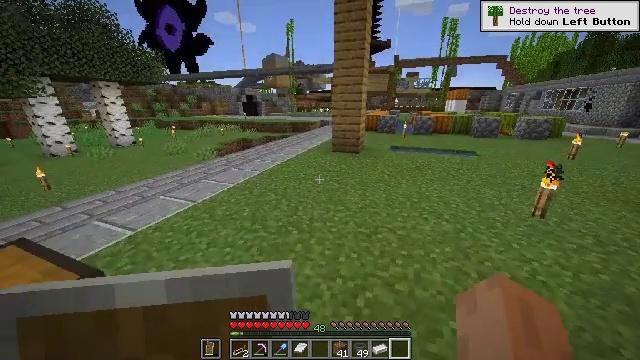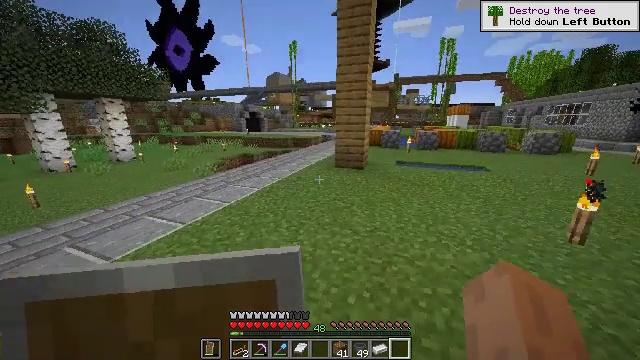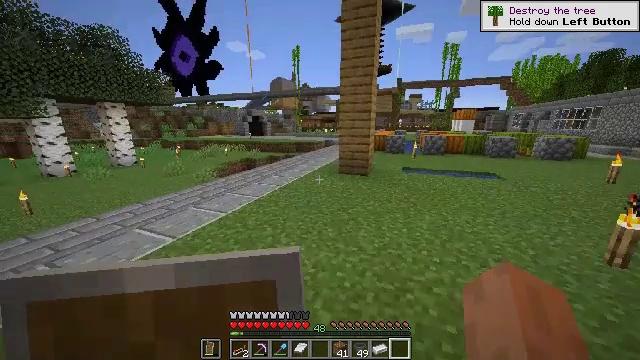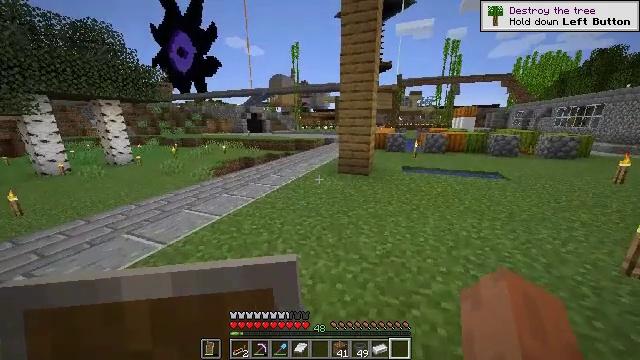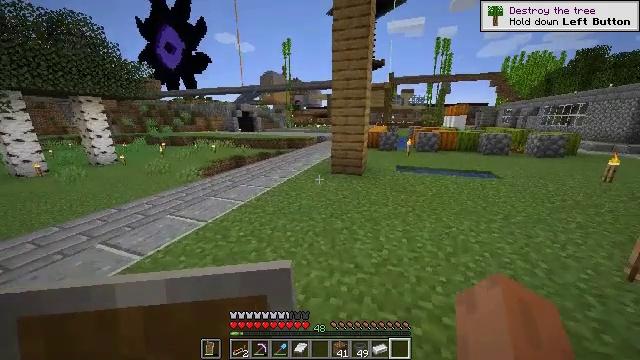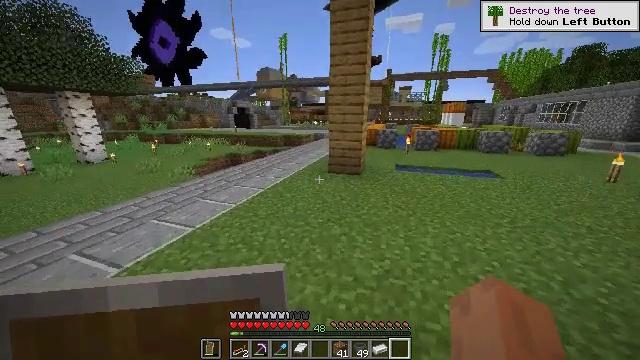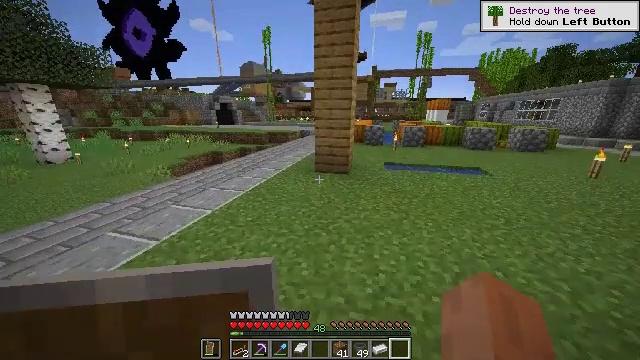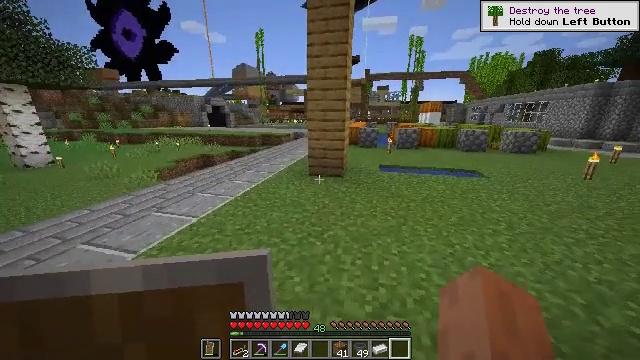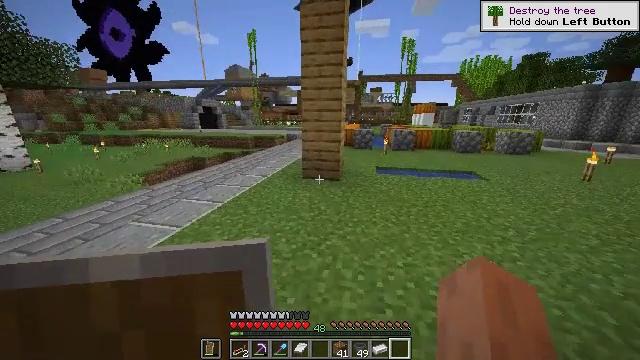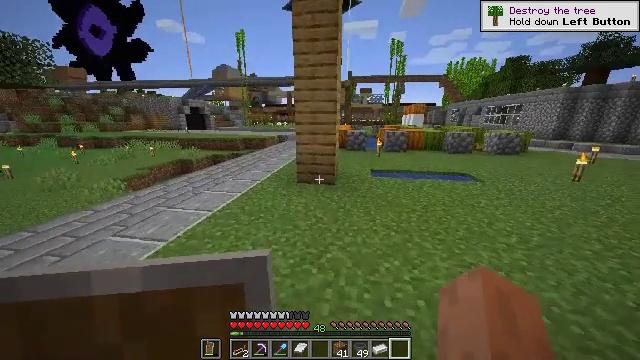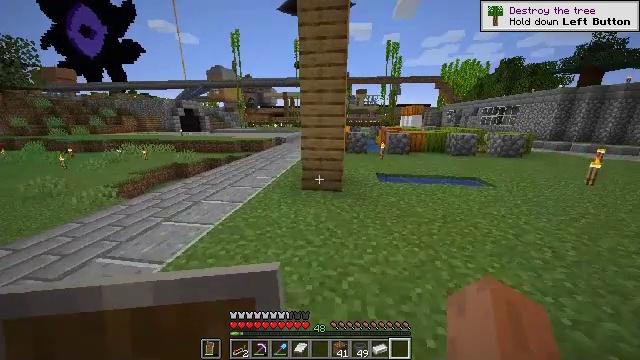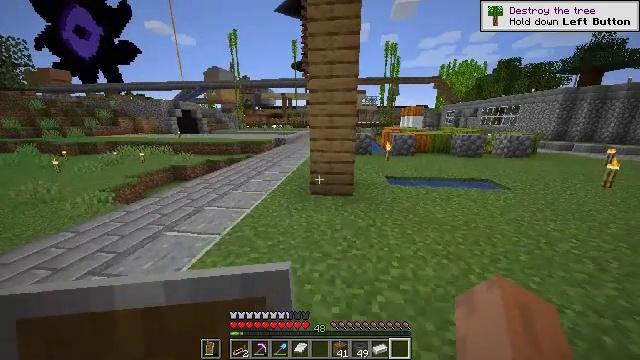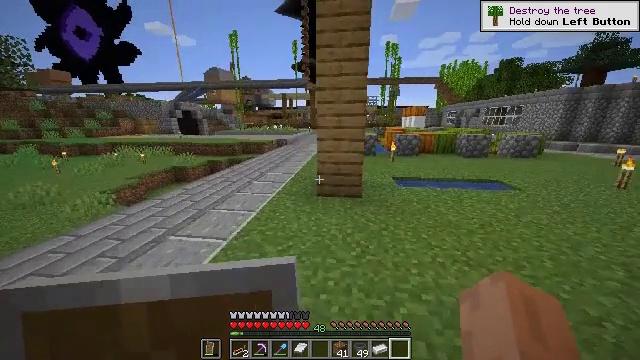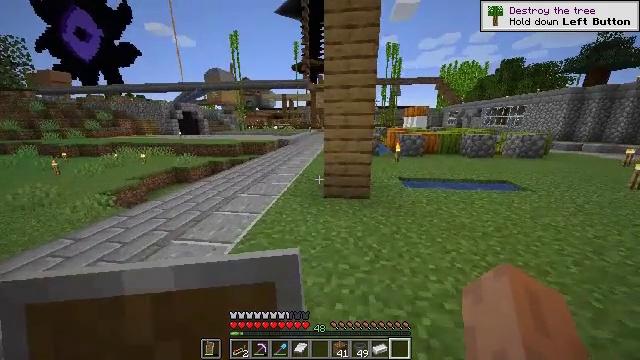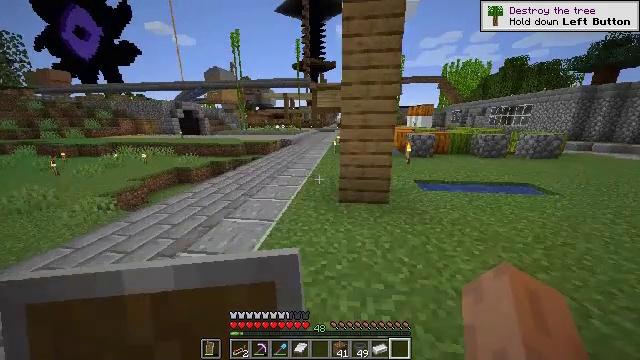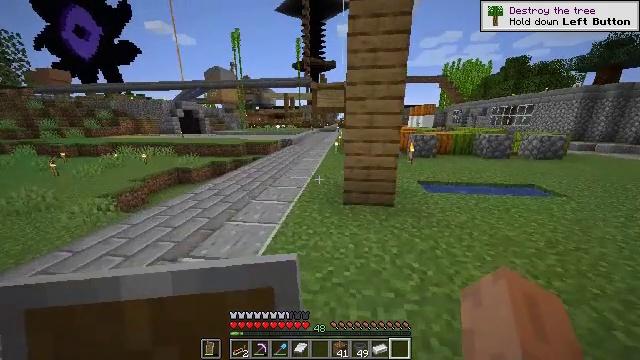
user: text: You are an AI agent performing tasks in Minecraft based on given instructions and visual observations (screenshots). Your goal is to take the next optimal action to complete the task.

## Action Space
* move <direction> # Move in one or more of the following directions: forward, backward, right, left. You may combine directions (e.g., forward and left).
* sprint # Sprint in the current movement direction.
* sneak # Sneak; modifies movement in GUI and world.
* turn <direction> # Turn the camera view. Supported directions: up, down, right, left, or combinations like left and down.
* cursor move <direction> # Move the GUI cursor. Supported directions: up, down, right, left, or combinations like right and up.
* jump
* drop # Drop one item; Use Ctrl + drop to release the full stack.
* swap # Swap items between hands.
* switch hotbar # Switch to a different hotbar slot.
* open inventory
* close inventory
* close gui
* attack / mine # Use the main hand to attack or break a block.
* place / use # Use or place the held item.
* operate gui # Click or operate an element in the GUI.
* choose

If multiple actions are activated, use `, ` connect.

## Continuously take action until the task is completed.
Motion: motion action
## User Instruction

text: Use resources to craft magenta dye.
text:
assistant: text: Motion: move forward, turn up
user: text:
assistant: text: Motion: move forward, turn up
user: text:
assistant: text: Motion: move forward
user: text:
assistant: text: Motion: move forward, turn right
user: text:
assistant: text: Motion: move forward
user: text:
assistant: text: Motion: move forward, turn right and down
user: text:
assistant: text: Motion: move forward, turn right
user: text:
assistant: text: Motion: move forward and move left, turn right
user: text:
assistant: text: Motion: move forward and move left, turn right
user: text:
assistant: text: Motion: move forward and move left, turn right
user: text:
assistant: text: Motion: move forward and move left
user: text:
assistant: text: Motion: move forward and move left
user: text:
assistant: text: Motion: move forward and move left
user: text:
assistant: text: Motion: move forward and move left
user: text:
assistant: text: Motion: move forward and move left
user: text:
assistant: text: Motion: move forward
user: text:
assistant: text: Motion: move forward
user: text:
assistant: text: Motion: move forward
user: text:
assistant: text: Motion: move forward
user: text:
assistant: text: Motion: move forward
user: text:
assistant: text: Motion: move forward
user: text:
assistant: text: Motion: move forward
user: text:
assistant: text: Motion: move forward
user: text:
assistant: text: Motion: move forward
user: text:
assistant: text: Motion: move forward
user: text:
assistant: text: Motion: move forward
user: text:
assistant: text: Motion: move forward
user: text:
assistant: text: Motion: move forward
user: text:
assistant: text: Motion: move forward
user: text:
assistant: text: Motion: move forward